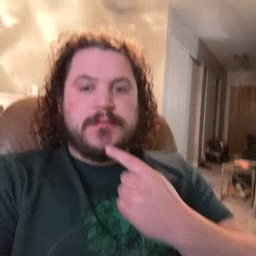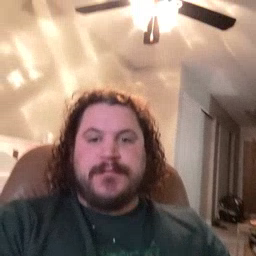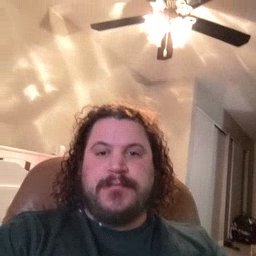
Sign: chin